Question: I made this example as a practise this program displays the coordination of the mouse on the panel it works fine and the problem that i keep receiving with every "paintComponent" example is that the display is never clean the refresh isn't happening here's the code :
'''
import java.awt.event.MouseEvent;
import java.awt.event.MouseMotionListener;
import java.awt.Graphics;
import javax.swing.JFrame;
import javax.swing.JPanel;
public class mousedrag extends JFrame {
public mousedrag() {
drag canvas = new drag("JAVA");
add(canvas);
}
public static void main(String[] args) {
mousedrag f = new mousedrag();
f.setTitle("events");
f.setSize(300, 200);
f.setDefaultCloseOperation(JFrame.EXIT_ON_CLOSE);
f.setLocationRelativeTo(null);
f.setVisible(true);
}
static class drag extends JPanel {
String name = "welcome to java";
int x = 20, y = 20;
public drag(String s) {
this.name = s;
addMouseMotionListener(new MouseMotionListener() {
@Override
public void mouseMoved(MouseEvent e) {
x = e.getX();
y = e.getY();
repaint();
}
@Override
public void mouseDragged(MouseEvent e) {
}
});
}
@Override
protected void paintComponent(Graphics g) {
g.drawString(String.format("%03d %03d", x, y), x, y);
}
}
}
'''
and here's my problem :
<URL>

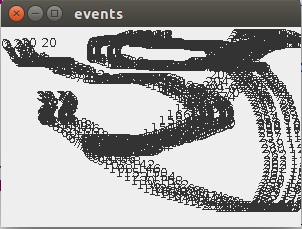
Answer: You state:
> the display is never clean the refresh isn't happening
The reason is that you don't call the super method in your paintComponent method and so the component never gets to do its image cleaning housekeeping. So to fix that, call the super's method by changing:
'''
@Override
protected void paintComponent(Graphics g){
g.drawString(String.format("%d %d", x,y), x, y);
}
'''
to
'''
@Override
protected void paintComponent(Graphics g){
super.paintComponent(g); // **********
g.drawString(String.format("%d %d", x,y), x, y);
}
'''